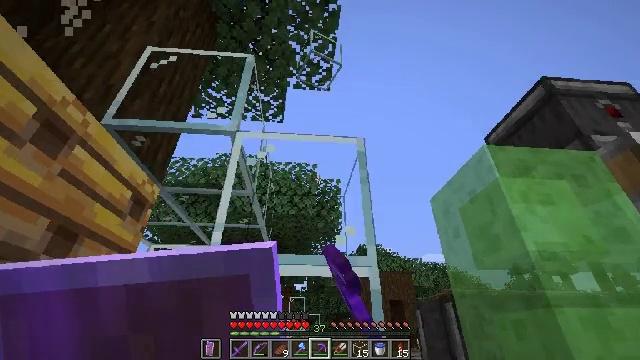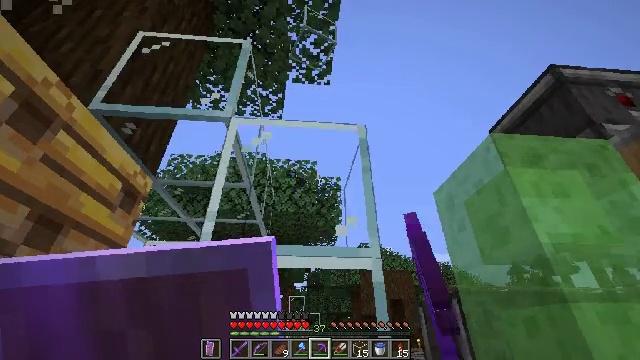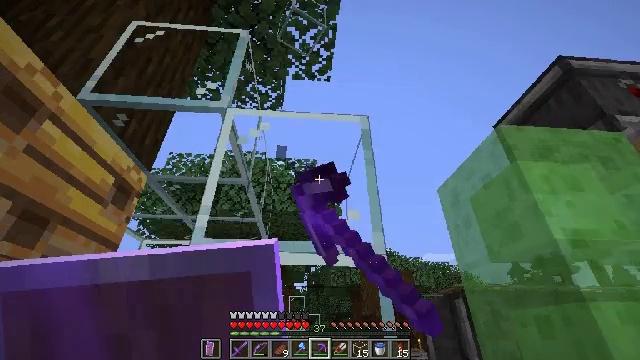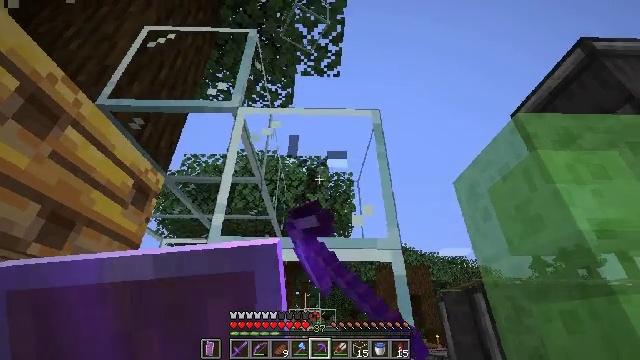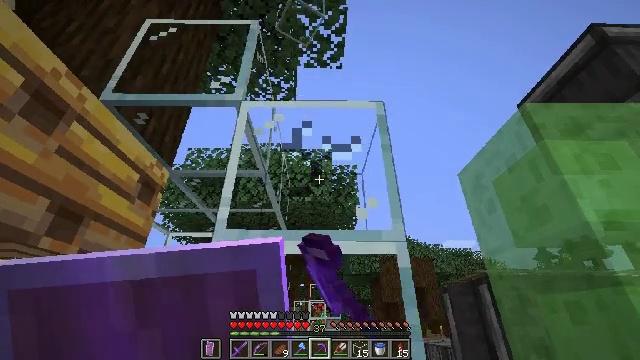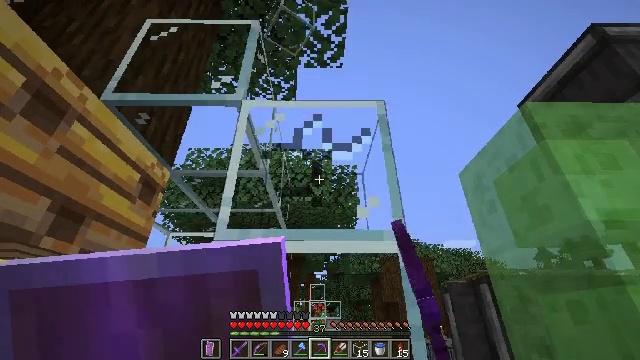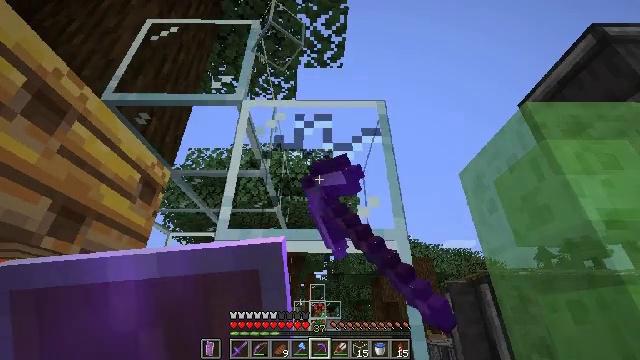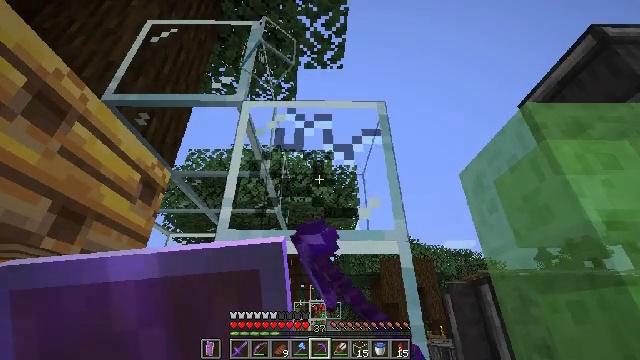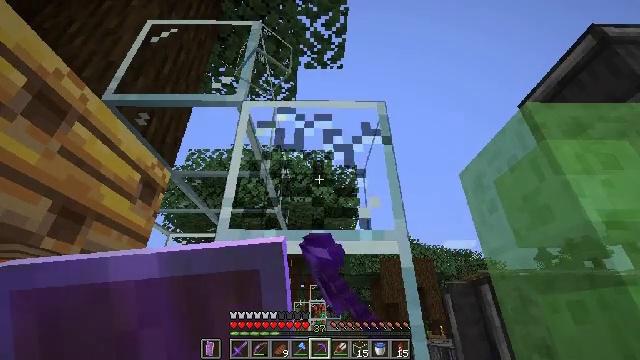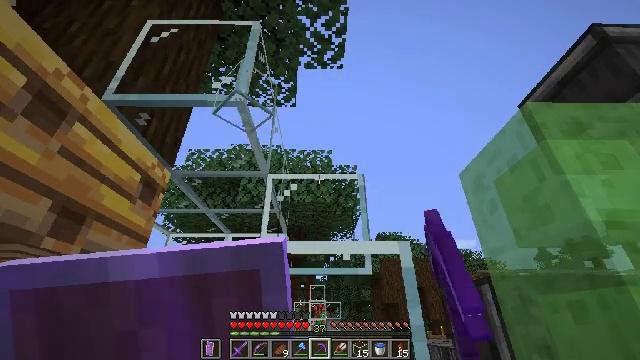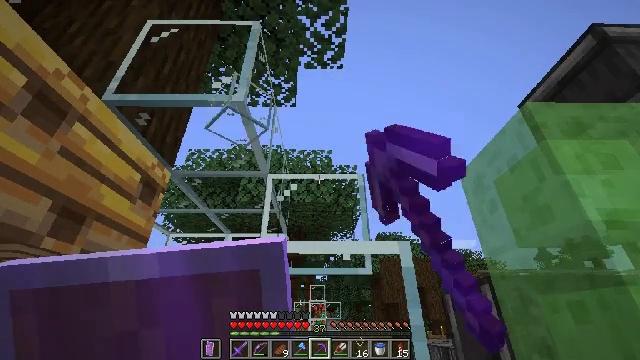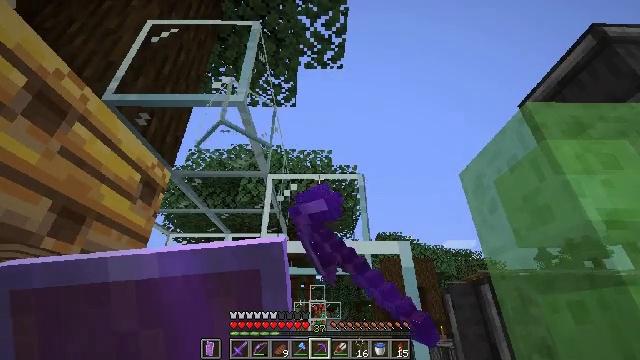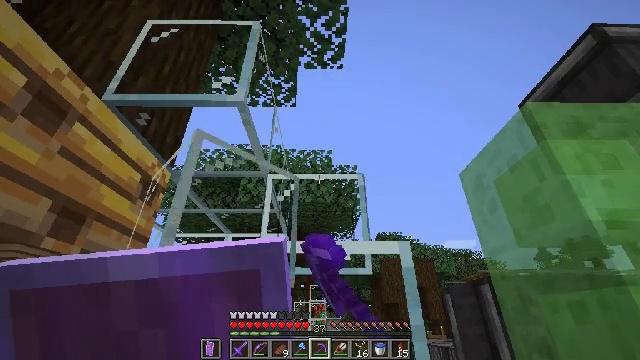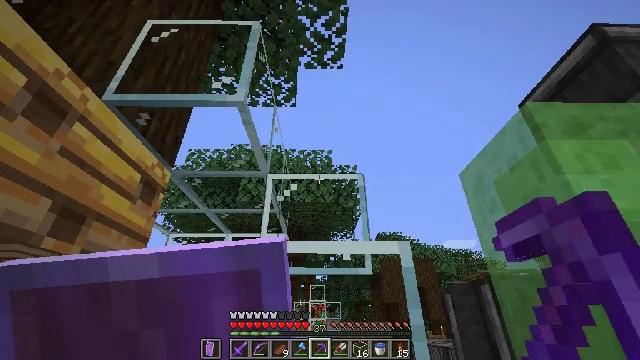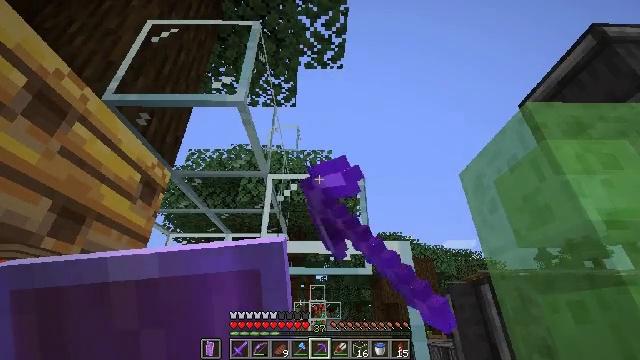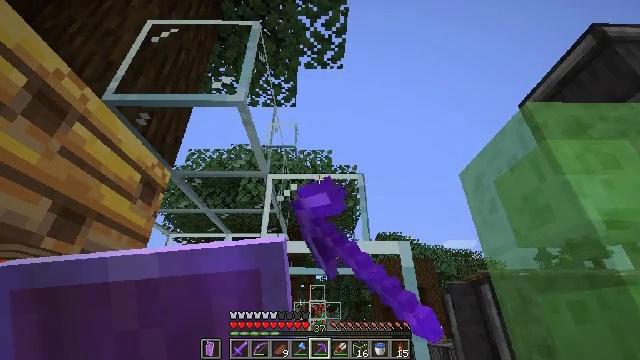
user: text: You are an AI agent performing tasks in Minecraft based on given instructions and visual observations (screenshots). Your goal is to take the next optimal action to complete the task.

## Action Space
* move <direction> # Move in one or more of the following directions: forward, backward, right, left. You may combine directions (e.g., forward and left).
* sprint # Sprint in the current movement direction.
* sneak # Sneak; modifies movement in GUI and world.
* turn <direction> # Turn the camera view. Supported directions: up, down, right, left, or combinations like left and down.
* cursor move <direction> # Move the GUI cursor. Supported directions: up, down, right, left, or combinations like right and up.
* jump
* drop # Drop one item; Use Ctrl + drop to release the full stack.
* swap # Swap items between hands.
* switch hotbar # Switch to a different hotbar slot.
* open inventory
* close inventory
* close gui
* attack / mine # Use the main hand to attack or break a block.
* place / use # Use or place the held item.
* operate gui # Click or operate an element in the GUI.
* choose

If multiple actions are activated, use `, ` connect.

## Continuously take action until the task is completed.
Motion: motion action
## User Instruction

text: Shatter the glass to collect it.
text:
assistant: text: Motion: move forward, attack / mine
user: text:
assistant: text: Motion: attack / mine
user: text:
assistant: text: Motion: turn left, attack / mine
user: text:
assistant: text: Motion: turn down, attack / mine
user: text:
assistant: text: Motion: attack / mine
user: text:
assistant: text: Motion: attack / mine
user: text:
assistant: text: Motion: attack / mine
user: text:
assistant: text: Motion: attack / mine
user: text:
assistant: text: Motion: attack / mine
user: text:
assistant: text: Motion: attack / mine
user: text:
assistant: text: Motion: attack / mine
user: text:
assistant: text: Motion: attack / mine
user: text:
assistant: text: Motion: attack / mine
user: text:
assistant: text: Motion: attack / mine
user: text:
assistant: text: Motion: attack / mine
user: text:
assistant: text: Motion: attack / mine
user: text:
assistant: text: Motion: turn down
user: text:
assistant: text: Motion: turn right and down
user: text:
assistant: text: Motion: turn right and down
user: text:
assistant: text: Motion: turn down
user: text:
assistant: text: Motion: no_op
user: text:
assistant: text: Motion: no_op
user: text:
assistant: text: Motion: turn up
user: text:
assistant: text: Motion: turn left and up
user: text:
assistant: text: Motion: turn up
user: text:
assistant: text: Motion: turn left and up
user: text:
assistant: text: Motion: turn up
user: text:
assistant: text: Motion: turn left and up
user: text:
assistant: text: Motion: turn left and up
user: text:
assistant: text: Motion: turn up